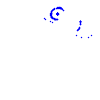
Particle: proton